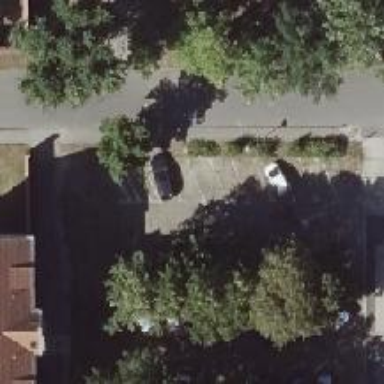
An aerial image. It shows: Parking aisle designated as service road.